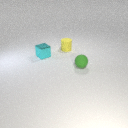
small green rubber sphere to the right of small cyan metal cube